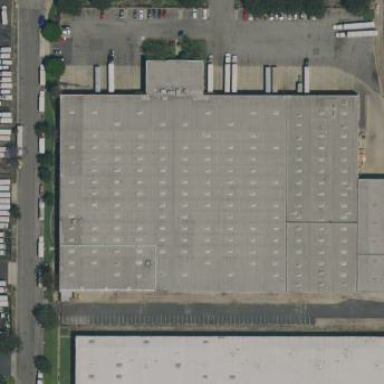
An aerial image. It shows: Warehouse building.